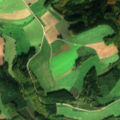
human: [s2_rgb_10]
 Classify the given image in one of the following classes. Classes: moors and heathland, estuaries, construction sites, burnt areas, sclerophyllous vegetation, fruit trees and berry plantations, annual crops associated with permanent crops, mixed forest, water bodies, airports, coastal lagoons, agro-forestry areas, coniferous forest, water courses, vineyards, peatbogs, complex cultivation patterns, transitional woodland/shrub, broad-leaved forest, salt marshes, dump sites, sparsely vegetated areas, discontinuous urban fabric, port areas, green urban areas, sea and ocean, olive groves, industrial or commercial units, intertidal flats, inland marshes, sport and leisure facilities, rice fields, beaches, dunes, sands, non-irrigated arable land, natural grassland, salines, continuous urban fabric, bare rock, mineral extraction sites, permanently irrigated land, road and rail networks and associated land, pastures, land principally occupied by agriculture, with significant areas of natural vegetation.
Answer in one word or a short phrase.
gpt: non-irrigated arable land, pastures, complex cultivation patterns, broad-leaved forest, coniferous forest, mixed forest